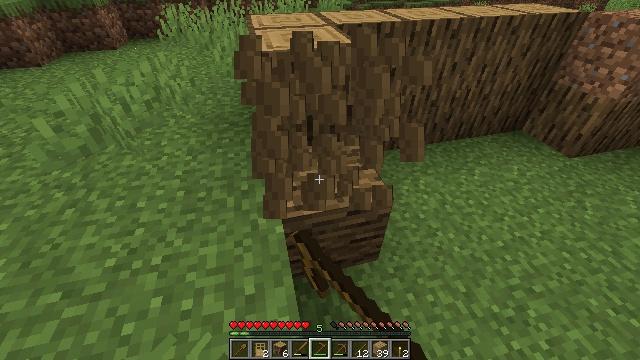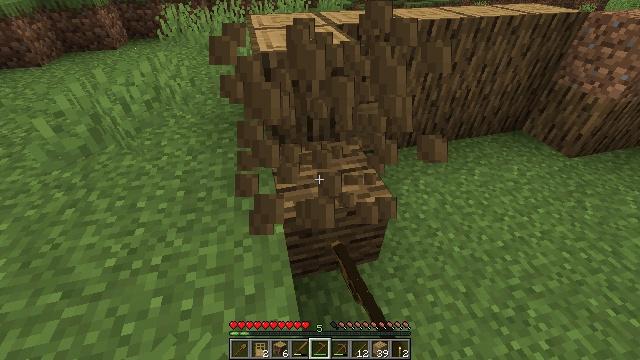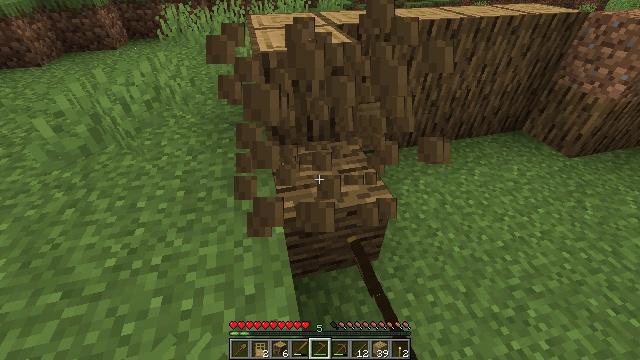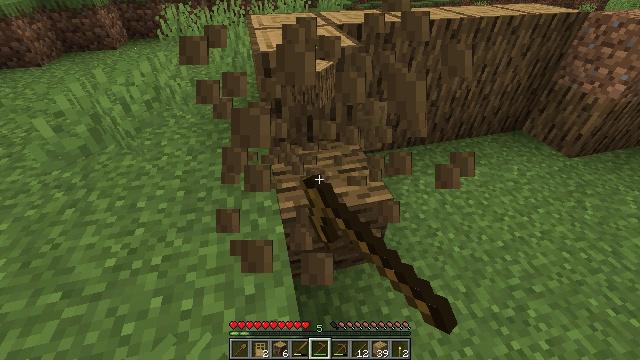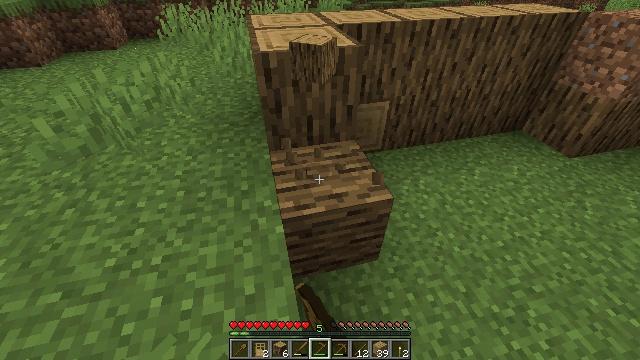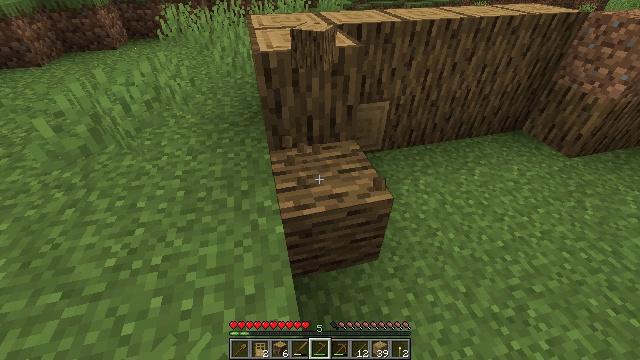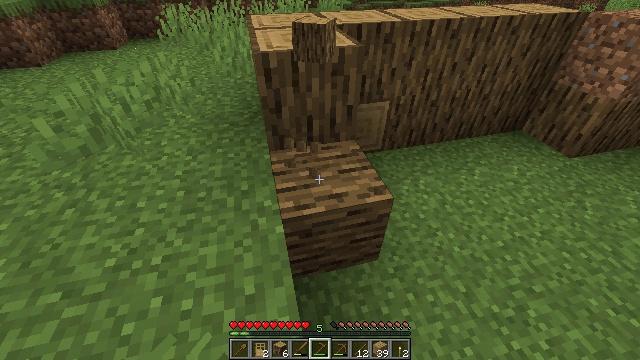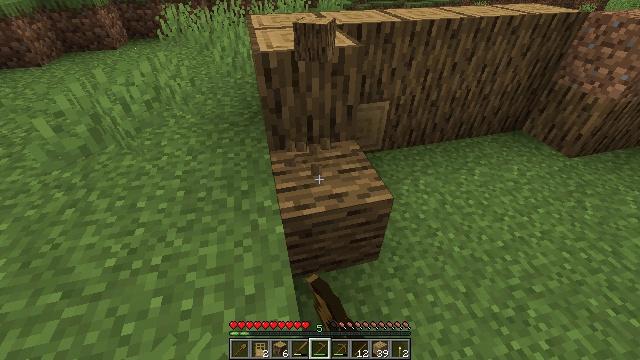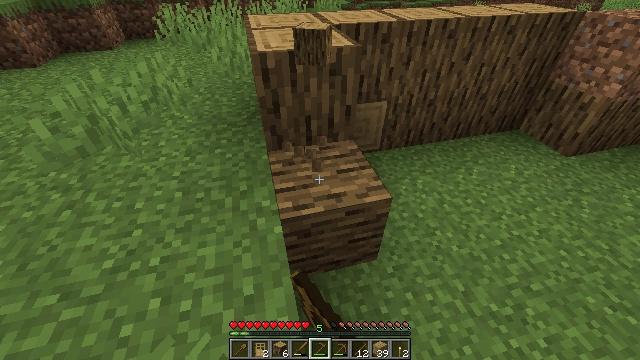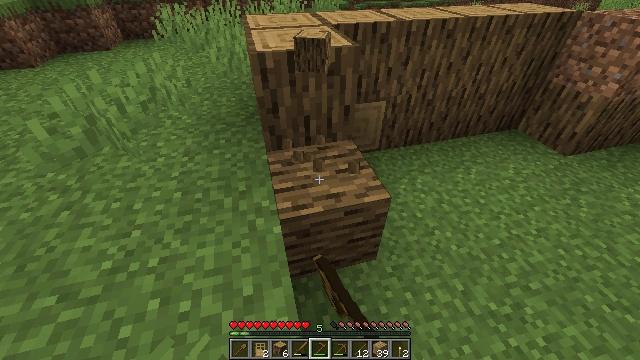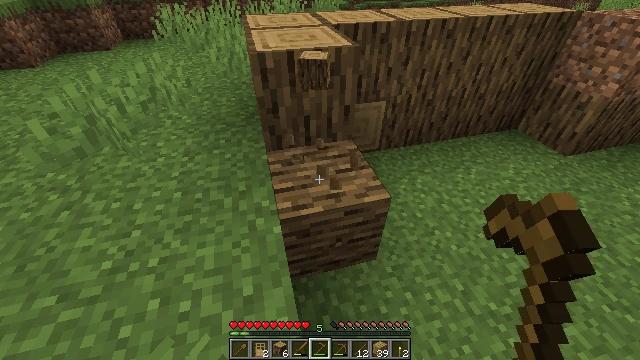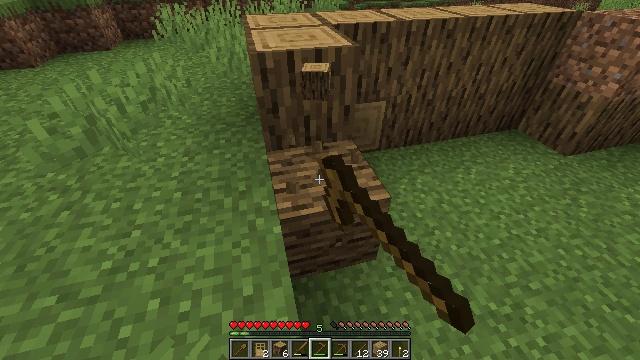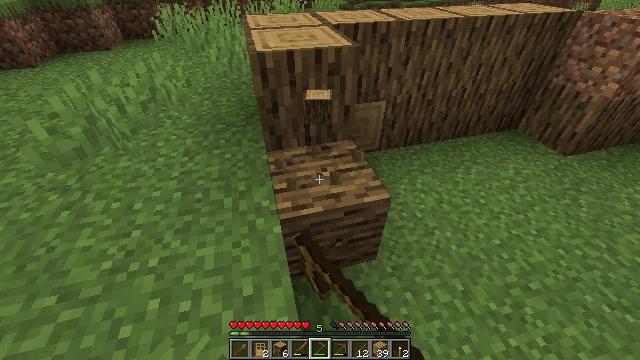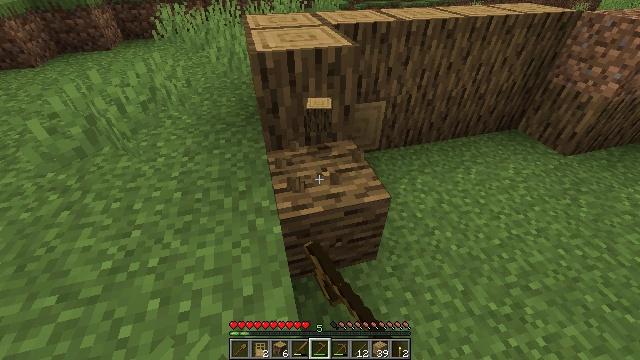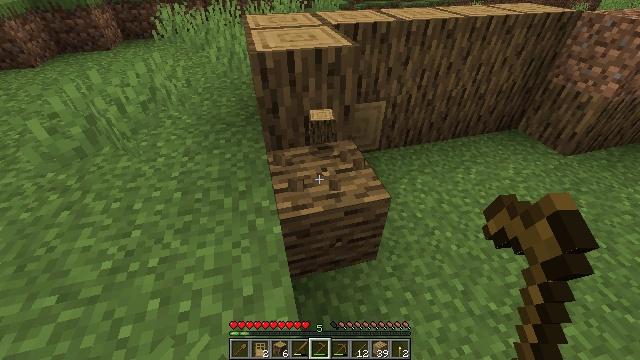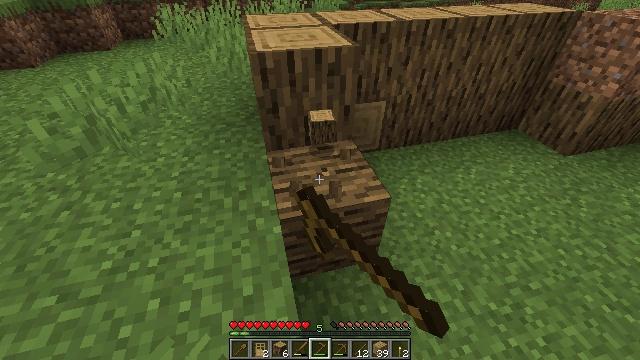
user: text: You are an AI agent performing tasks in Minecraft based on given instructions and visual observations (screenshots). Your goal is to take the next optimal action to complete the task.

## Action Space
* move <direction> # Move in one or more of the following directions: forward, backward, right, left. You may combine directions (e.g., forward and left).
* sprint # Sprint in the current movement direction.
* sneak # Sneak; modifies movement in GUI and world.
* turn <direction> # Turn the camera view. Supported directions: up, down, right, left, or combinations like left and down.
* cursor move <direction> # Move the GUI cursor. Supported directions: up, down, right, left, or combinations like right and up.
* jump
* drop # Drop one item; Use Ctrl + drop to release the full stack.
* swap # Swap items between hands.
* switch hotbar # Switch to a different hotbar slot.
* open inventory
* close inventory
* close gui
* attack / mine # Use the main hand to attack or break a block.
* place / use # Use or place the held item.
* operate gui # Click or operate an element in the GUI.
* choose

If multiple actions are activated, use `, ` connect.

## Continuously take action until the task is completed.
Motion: motion action
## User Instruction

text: Gather oak logs from trees.
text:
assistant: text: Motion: attack / mine
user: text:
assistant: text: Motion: attack / mine
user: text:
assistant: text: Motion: attack / mine
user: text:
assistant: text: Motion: attack / mine
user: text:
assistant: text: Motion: attack / mine
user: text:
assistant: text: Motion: attack / mine
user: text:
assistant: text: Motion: attack / mine
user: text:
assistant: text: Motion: attack / mine
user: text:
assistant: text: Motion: attack / mine
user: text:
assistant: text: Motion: attack / mine
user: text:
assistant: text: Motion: attack / mine
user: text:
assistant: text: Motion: attack / mine
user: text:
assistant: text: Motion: attack / mine
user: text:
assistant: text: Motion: attack / mine
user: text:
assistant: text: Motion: attack / mine
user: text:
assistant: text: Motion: attack / mine
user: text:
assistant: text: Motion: attack / mine
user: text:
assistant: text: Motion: attack / mine
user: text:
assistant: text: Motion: attack / mine
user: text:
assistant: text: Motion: attack / mine
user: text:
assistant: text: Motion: attack / mine
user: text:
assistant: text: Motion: attack / mine
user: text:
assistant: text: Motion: attack / mine
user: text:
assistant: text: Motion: attack / mine
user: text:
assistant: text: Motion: attack / mine
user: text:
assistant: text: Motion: attack / mine
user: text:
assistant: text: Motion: attack / mine
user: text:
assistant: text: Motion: attack / mine
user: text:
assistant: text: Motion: attack / mine
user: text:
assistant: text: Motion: attack / mine